Question: i am trying to show the UIPickerView in UIActionSheet . from the below mentioned code it works great in portrait mode but looks wired in Landscape Mode. (my app support iPhone 4/5 n landscape orientation also).
what i am doing wrong ?
'''
actionSheet = [[UIActionSheet alloc] initWithTitle:nil
delegate:nil
cancelButtonTitle:nil
destructiveButtonTitle:nil
otherButtonTitles:nil];
[actionSheet setActionSheetStyle:UIActionSheetStyleBlackTranslucent];
CGRect pickerFrame=CGRectMake(0, 40, 0, 0);
UIPickerView *pickerView = [[UIPickerView alloc] initWithFrame:pickerFrame];
pickerView.showsSelectionIndicator = YES;
pickerView.dataSource = self;
pickerView.delegate = self;
[actionSheet addSubview:pickerView];
UISegmentedControl *closeButton = [[UISegmentedControl alloc] initWithItems:[NSArray arrayWithObject:@"OK"]];
closeButton.momentary = YES;
closeButton.frame = CGRectMake(260, 7.0f, 50.0f, 30.0f);
closeButton.segmentedControlStyle = UISegmentedControlStyleBar;
closeButton.tintColor = [UIColor blackColor];
[closeButton addTarget:self action:@selector(dismissActionSheet:) forControlEvents:UIControlEventValueChanged];
[actionSheet addSubview:closeButton];
[actionSheet showInView:self.view];
[actionSheet setBounds:CGRectMake(0, 0, 320, 485)];
'''

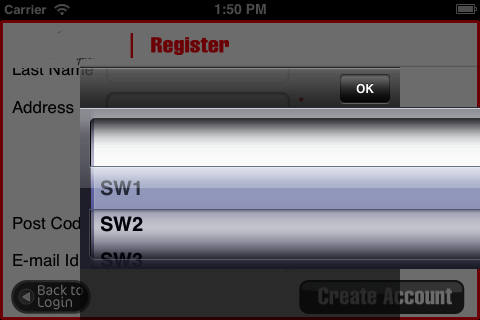
Answer: Finally i got the solution
First of all i have to set the width of the picker view as i have mentioned
'''
CGRect pickerFrame=CGRectMake(0, 40, 0, 0);
'''
so it can be like
'''
CGRect pickerFrame=CGRectMake(0, 40, 320, 0);
'''
I found one more good solution :
Just call the picker view in action sheet by clicking a text field:
'''
self.textField.inputView = yourCustomView;
'''